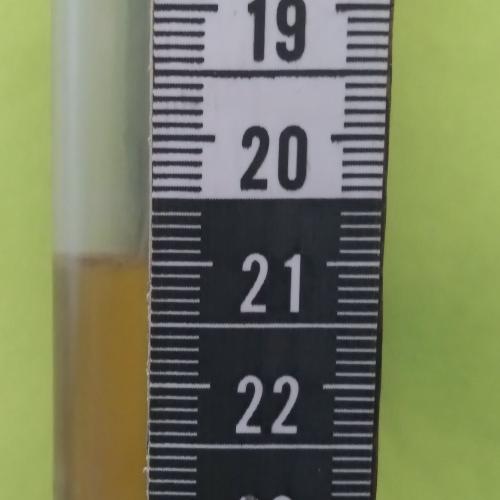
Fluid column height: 21.0 cm